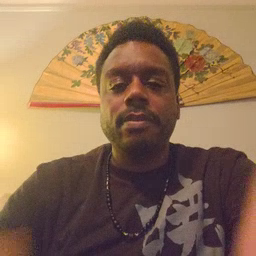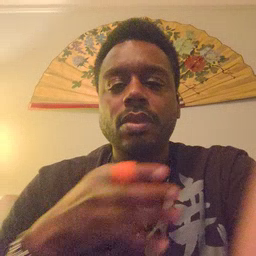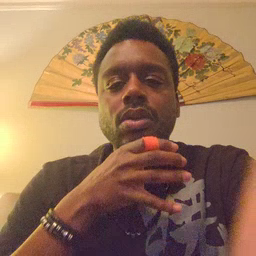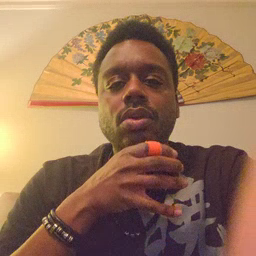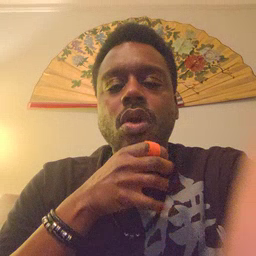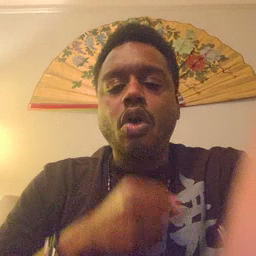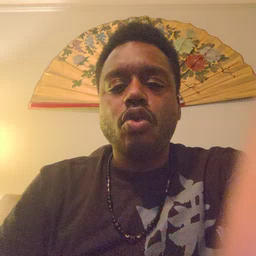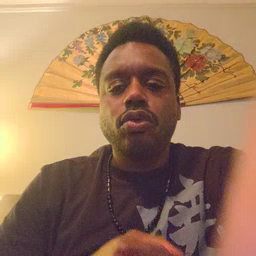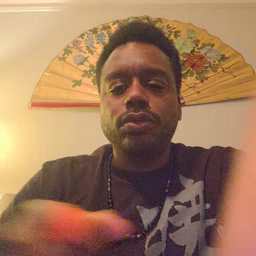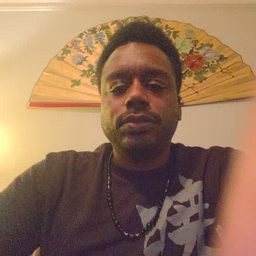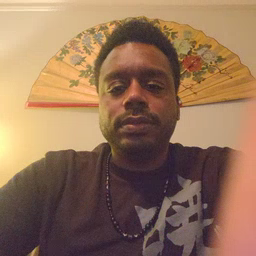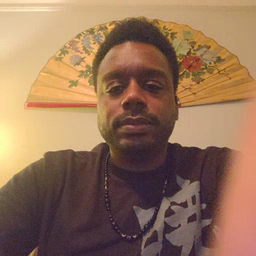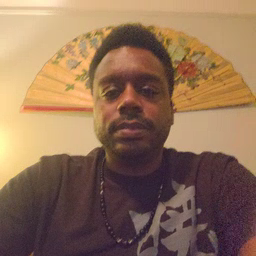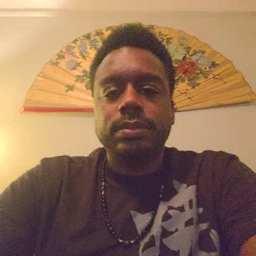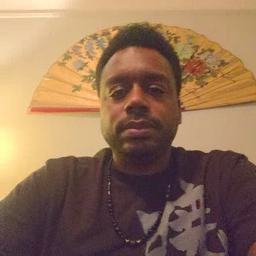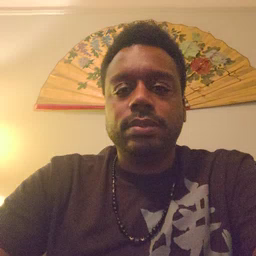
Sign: old